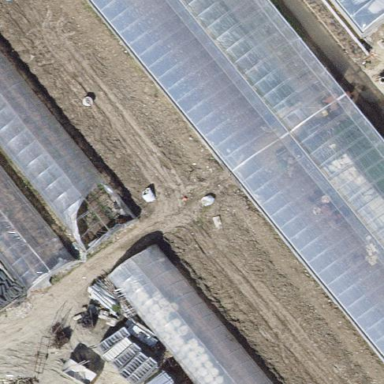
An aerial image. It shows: Greenhouse.